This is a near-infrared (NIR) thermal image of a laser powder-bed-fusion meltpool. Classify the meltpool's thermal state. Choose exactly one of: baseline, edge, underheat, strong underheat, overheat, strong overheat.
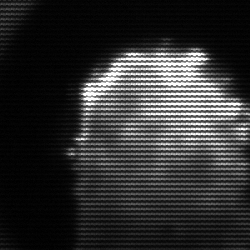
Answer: baseline